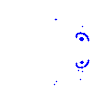
Particle: pion